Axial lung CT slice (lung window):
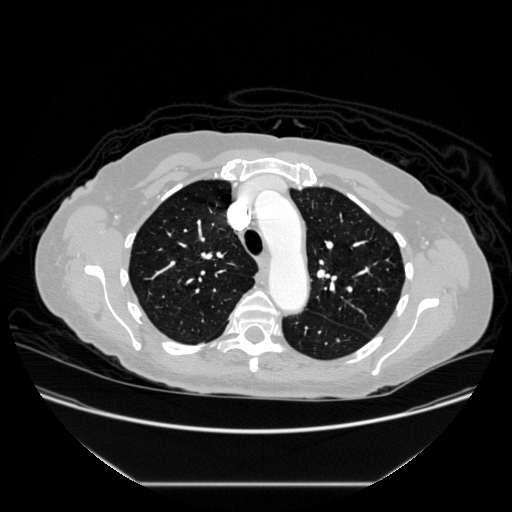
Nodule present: no